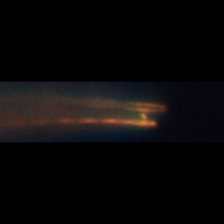
Taxon: Psuedo-nitzschia
Group: Diatoms